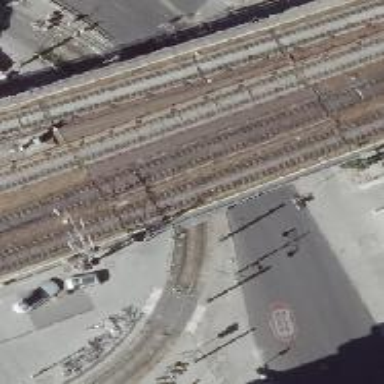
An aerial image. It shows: Tram railway line with electrified contact line.